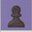
Piece: bP